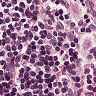
Metastatic tissue present: no